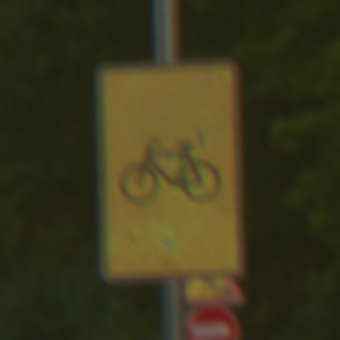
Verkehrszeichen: RadverkehrOhnePfeilsymbol
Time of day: SunriseSunset
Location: Outdoor (RoadRail)
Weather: Clear
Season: NotSpecified
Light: Natural